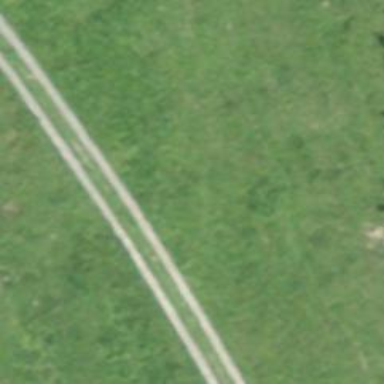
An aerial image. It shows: Track with grade2 tracktype.